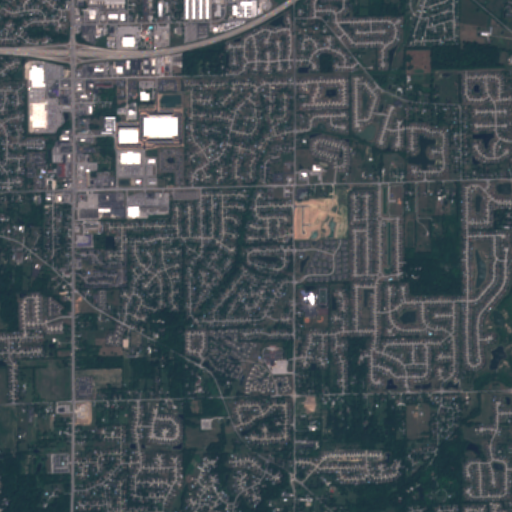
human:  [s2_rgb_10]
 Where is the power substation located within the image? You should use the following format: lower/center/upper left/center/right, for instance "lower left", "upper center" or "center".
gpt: The power substation is located in the lower center of the image.
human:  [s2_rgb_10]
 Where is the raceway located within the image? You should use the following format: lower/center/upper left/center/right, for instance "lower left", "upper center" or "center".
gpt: The raceway is located in the upper left of the image.
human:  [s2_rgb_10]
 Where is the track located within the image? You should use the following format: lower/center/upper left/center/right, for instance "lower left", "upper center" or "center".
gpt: The track is located in the center of the image.
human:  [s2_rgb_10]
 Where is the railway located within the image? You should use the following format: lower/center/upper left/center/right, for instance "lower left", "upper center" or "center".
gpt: The railway is located in the upper of the image.
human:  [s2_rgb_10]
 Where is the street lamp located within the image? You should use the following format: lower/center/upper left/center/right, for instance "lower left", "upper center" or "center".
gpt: The street lamp is located in the upper left of the image.
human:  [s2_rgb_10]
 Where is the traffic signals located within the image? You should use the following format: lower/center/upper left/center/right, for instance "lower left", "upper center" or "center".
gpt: The traffic signals is located in the left of the image.
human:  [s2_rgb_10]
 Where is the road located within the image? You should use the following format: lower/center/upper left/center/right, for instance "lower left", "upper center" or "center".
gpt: There is no road in the image.